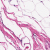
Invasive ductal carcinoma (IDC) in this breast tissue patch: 0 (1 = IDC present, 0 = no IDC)